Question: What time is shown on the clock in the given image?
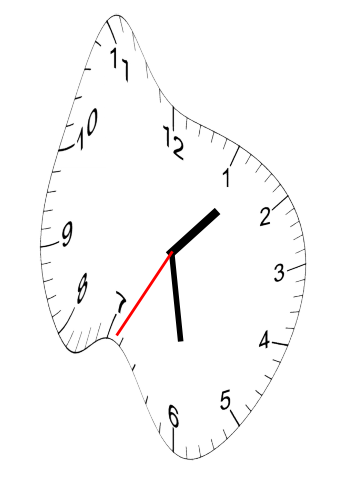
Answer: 01:28:35